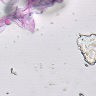
Metastatic tissue present: no